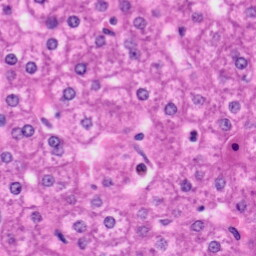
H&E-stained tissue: Liver